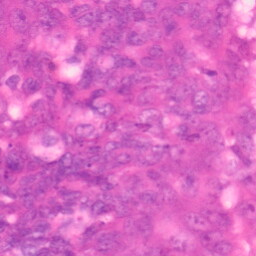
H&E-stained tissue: Colon